Question: I am wondering how it is possible to place a div box (that I want to place an image in) so it appears over the top of another div in the center bottom.

I am trying the following code:
'''
<html>
<body>
<style type="text/css">
.outer {
width: 350px;
height: 350px;
}
.inner {
width: 100px;
height: 100px;
background-color: red;
}
</style>
<div class="outer">
Lorem ipsum dolor sit amet, consectetur adipiscing elit. Vestibulum pellentesque, neque ut ultrices posuere, velit arcu aliquam dui, id rutrum justo leo nec purus. Donec aliquet justo a est iaculis id porta nulla pulvinar. Proin quis turpis vitae augue volutpat volutpat. Donec volutpat accumsan urna, id vulputate augue euismod eu. In vitae libero tortor. Integer lacinia, turpis vel egestas ornare, nisi libero tempus orci, non imperdiet erat nulla malesuada lectus. Vestibulum ante ipsum primis in faucibus orci luctus et ultrices posuere cubilia Curae;
<div class="inner"></div>
</div>
</body>
</html>
'''
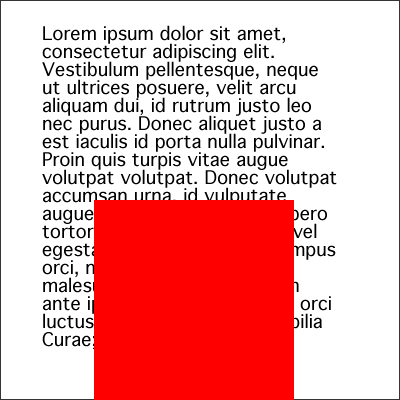
Answer: A combination of absolute positioning and auto margins on the inner div will work. You also need to set position to relative for the outer div
'''
.outer {
width: 350px;
height: 350px;
position: relative;
border: 1px solid black;
}
.inner {
width: 100px;
height: 100px;
background-color: red;
position: absolute;
bottom: 0;
left: 0;
right: 0; /* both left AND right must be set to 0 */
margin: 0 auto;
}
'''
<URL>